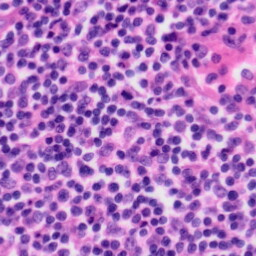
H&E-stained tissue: Tonsil